Question: I don't even know where to start debugging on this one so please let me know what else i can do to find out more information.
When I load my Xamarin Forms application in the output from Debug I see lines like this
'A first chance exception of type 'Xamarin.Forms.Xaml.XamlParseException' occurred in Xamarin.F'orms.Xaml.DLL
Then further down I see a huge amount errors repeated such as
'''
A first chance exception of type 'System.Reflection.AmbiguousMatchException' occurred in mscorlib.ni.dll
A first chance exception of type 'System.InvalidCastException' occurred in mscorlib.ni.dll
A first chance exception of type 'System.ArgumentException' occurred in mscorlib.ni.dll
A first chance exception of type 'System.ArgumentException' occurred in mscorlib.ni.dll
A first chance exception of type 'System.ArgumentException' occurred in mscorlib.ni.dll
A first chance exception of type 'System.ArgumentException' occurred in mscorlib.ni.dll
'''
And that just keeps repeating. However my application works perfectly fine, no issues at all in the running of the application but it feels a little sluggish and I suspect it is due to these.
Can anyone tell me how to find out more information on what is causing these?
'''
A first chance exception of type 'System.ArgumentException' occurred in mscorlib.ni.dll
'''
Is caused by
'''
<Grid.RowDefinitions>
<RowDefinition Height="*" />
</Grid.RowDefinitions>
<Grid.ColumnDefinitions>
<ColumnDefinition Width="*" />
</Grid.ColumnDefinitions>
'''
Am I meant to use Auto instead?

Ok, I discovered Ctl - Alt - E. and adding the exception types in.
First issue is
'''
<RelativeLayout>
<StackLayout x:Name="ContentContainer" BackgroundColor="Black" Opacity="0.7" Orientation="Vertical"
RelativeLayout.XConstraint="{ConstraintExpression Type=RelativeToParent,
Property=Width,
Factor=0}"
RelativeLayout.YConstraint="{ConstraintExpression Type=RelativeToParent,
Property=Height,
Factor=0.33}"
RelativeLayout.WidthConstraint="{ConstraintExpression Type=RelativeToParent,
Property=Width,
Factor=1.00}"
RelativeLayout.HeightConstraint="{ConstraintExpression Type=RelativeToParent,
Property=Height,
Factor=0.33}">
</StackLayout>
</RelativeLayout>
'''
The error is
'''
Additional information: Type ConstraintExpressionExtension not found in xmlns http://xamarin.com/schemas/2014/forms
'''
But the Xaml works fine, it just throws the error.
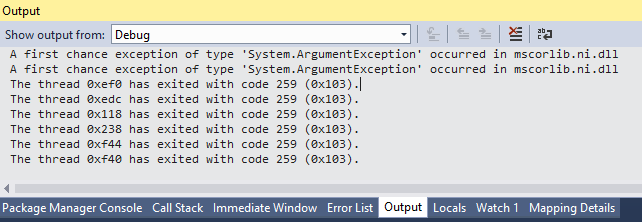
Answer: Ok I haven't solved all of them but here is one I will share, thanks to <URL>
Basically any images cause errors because the image source is not automatically converted to an ImageSource in WP. Where as it is on Android and iOS.
So you need to use a converter.
'''
cell.SetBinding(ImageCell.ImageSourceProperty,
new Binding("IconSource", BindingMode.OneWay, new StringToImageConverter()));
public class StringToImageConverter : IValueConverter {
public object Convert(object value, Type targetType, object parameter, CultureInfo culture)
{
var filename = (string)value;
return ImageSource.FromFile(filename);
}
public object ConvertBack(object value, Type targetType, object parameter, CultureInfo culture)
{
throw new NotImplementedException();
} }
'''
I will see if I can find the remaining source of the issues and post them here.
the other was a bug in the XF framework that was fixed when XamlC came out.